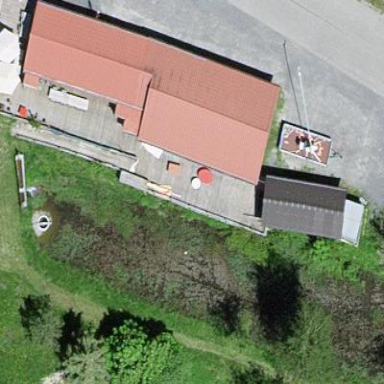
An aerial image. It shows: Restaurant building.